Interaction volume radius: 5 \u00c5
Interaction volume height: 25 \u00c5
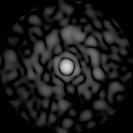
Disorder parameter: 0.8026